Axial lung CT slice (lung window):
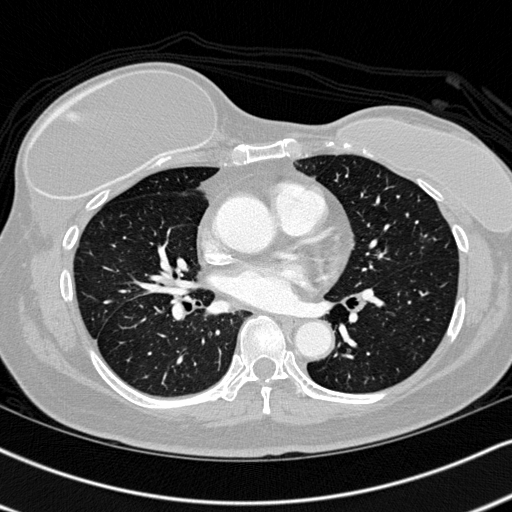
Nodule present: no